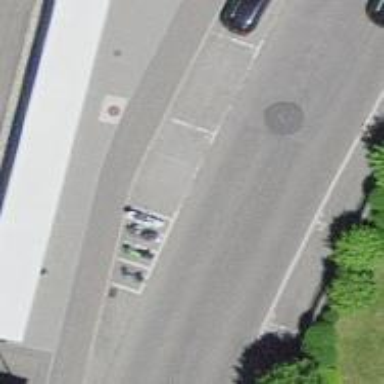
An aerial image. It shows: Bicycle parking shed located on the roof of building.